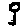
Label: hexagon